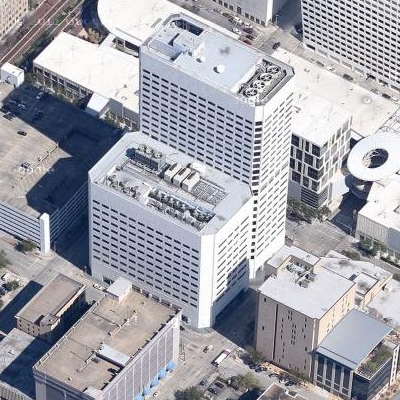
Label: cIndustry